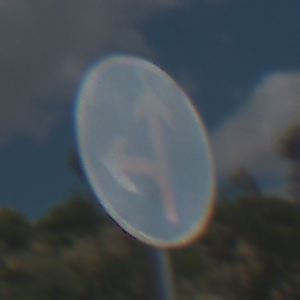
Verkehrszeichen: VorgeschriebeneFahrtrichtungGeradeausOderLinks
Umgebung: Outdoor, Nature
Tageszeit: Midday
Wetter: PartlyCloudy
Licht: Natural
Jahreszeit: Autumn
Kontrast: HighContrast